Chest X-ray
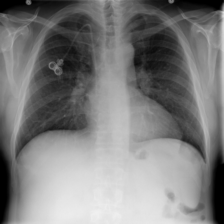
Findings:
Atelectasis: negative
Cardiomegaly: negative
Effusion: negative
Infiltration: negative
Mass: negative
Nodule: negative
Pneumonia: negative
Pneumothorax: negative
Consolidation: negative
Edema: negative
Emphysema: negative
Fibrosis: negative
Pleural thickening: negative
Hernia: negative